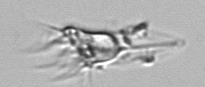
Label: Tintinnina